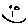
Label: smiley face